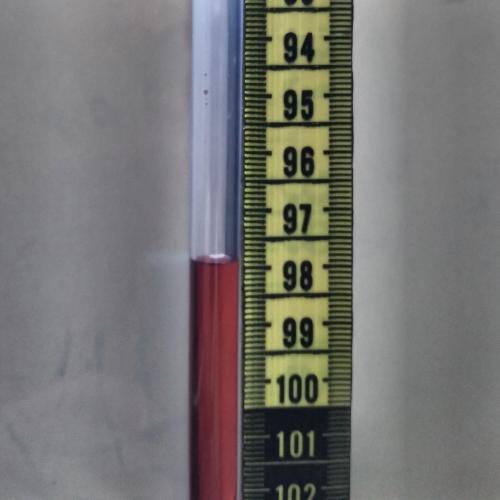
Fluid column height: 97.9 cm